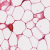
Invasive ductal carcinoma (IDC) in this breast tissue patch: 0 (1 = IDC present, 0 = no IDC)